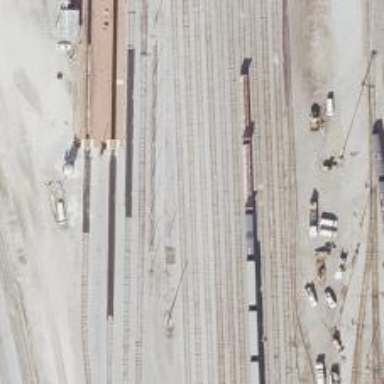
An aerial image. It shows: Railway yard used for servicing trains.